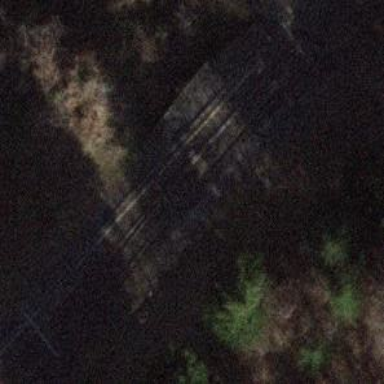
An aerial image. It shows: Railway switch.